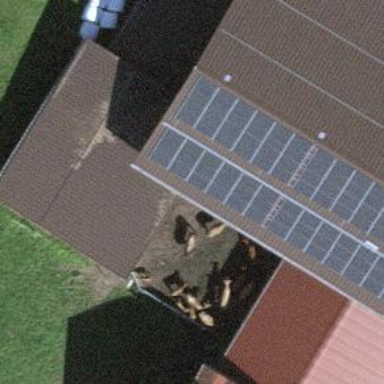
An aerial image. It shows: Solar power generator using photovoltaic panels.